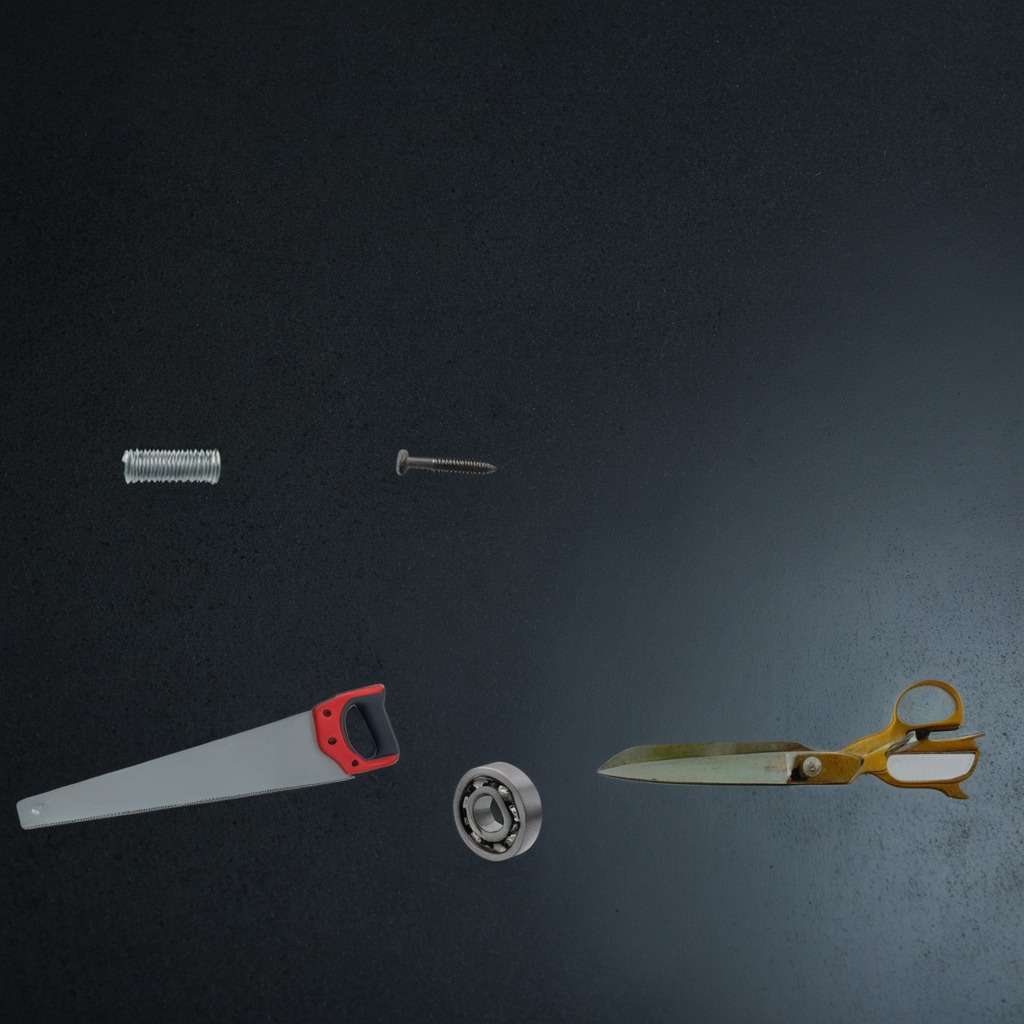
A metal ball bearing, a metal machine screw, a coiled metal spring, a handheld metal saw, and a pair of scissors are lying on a clean granite table inside a workshop at night.